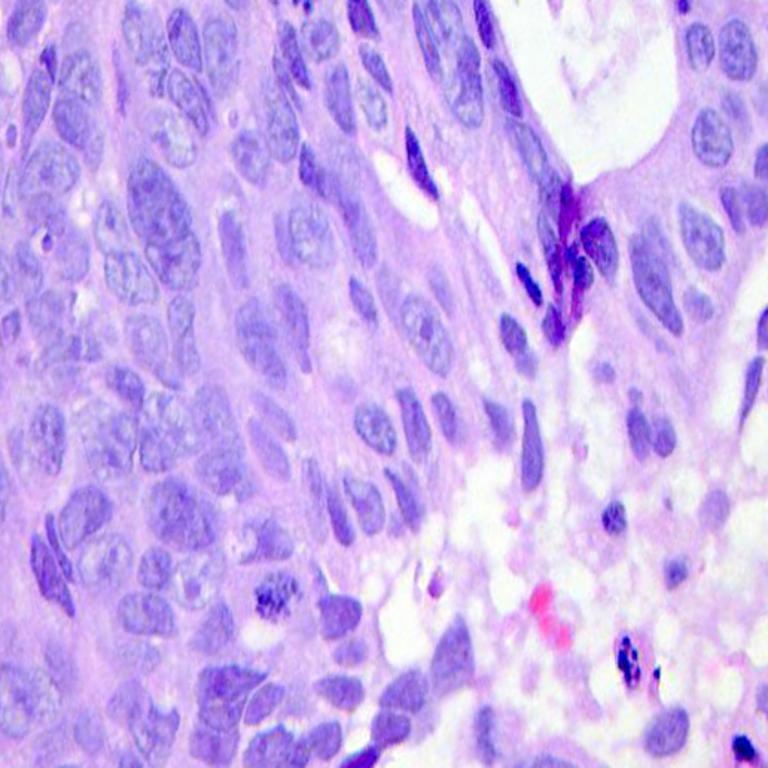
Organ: colon
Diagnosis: adenocarcinomas